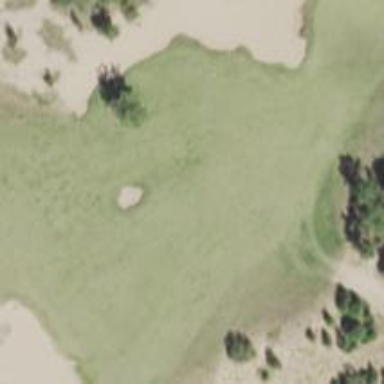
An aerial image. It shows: View of golf hole.